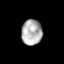
Tissue: lung
Cell type: Epithelial cells
Senescence score: 0.2166
Nuclear area (px): 511
Mean DAPI intensity: 177.83